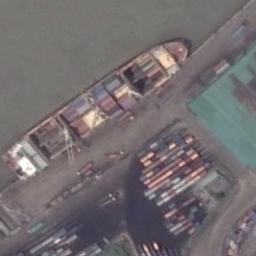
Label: ship